Current action and preconditions to check: trajectory_clear

Your task: For each precondition in the list above, predict whether it will hold at this action.

Consider the current scene as observed from the mobile robot's camera, and analyze the predicted future states of all dynamic agents (e.g., people, animals, vehicles, or any moving entities) within the NEXT SECOND.

IMPORTANT: Only answer "very likely" if you are absolutely certain—based on strong, clear evidence—that a dynamic agent will violate the precondition in the predicted future state. Do NOT answer "very likely" for unlikely, ambiguous, or low-probability risks.

Ask yourself for each precondition: Is there a high probability, with clear and convincing evidence, that the predicted future states of any dynamic agent will interfere with the predicted future state of the currently executing action within the NEXT SECOND, causing that precondition to fail?

Assess the risk level based on these predictions. Use "likely" or "very likely" if motions create a clear risk of interference.

Use "neutral" or "improbable" if agents are nearby but their predicted paths are clearly diverging or non-conflicting.

Failure Risk Categories: "very improbable", "improbable", "neutral", "likely", "very likely"

Answer Format: Output ONLY the probability_of_failure value from these categories: "very improbable", "improbable", "neutral", "likely", "very likely"

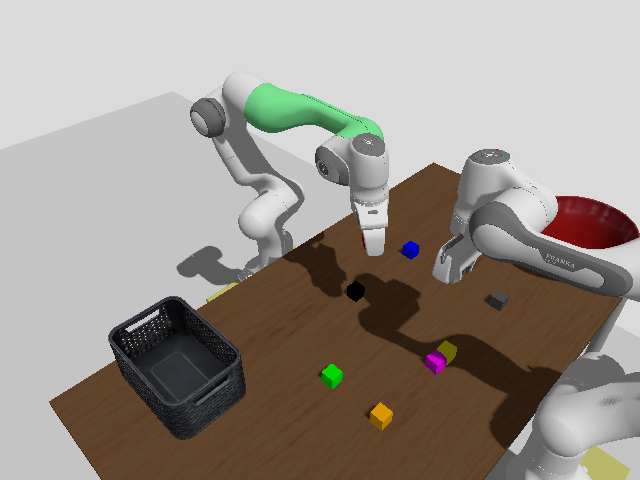

Answer: improbable